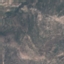
Land use / land cover: HerbaceousVegetation